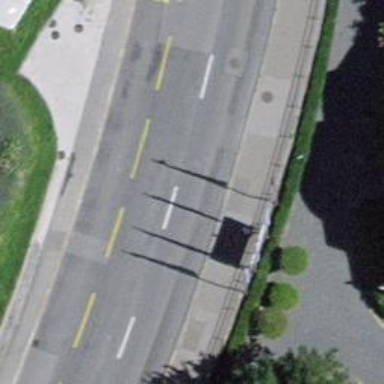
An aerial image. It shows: Bus stop with platform for public transport.